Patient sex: M
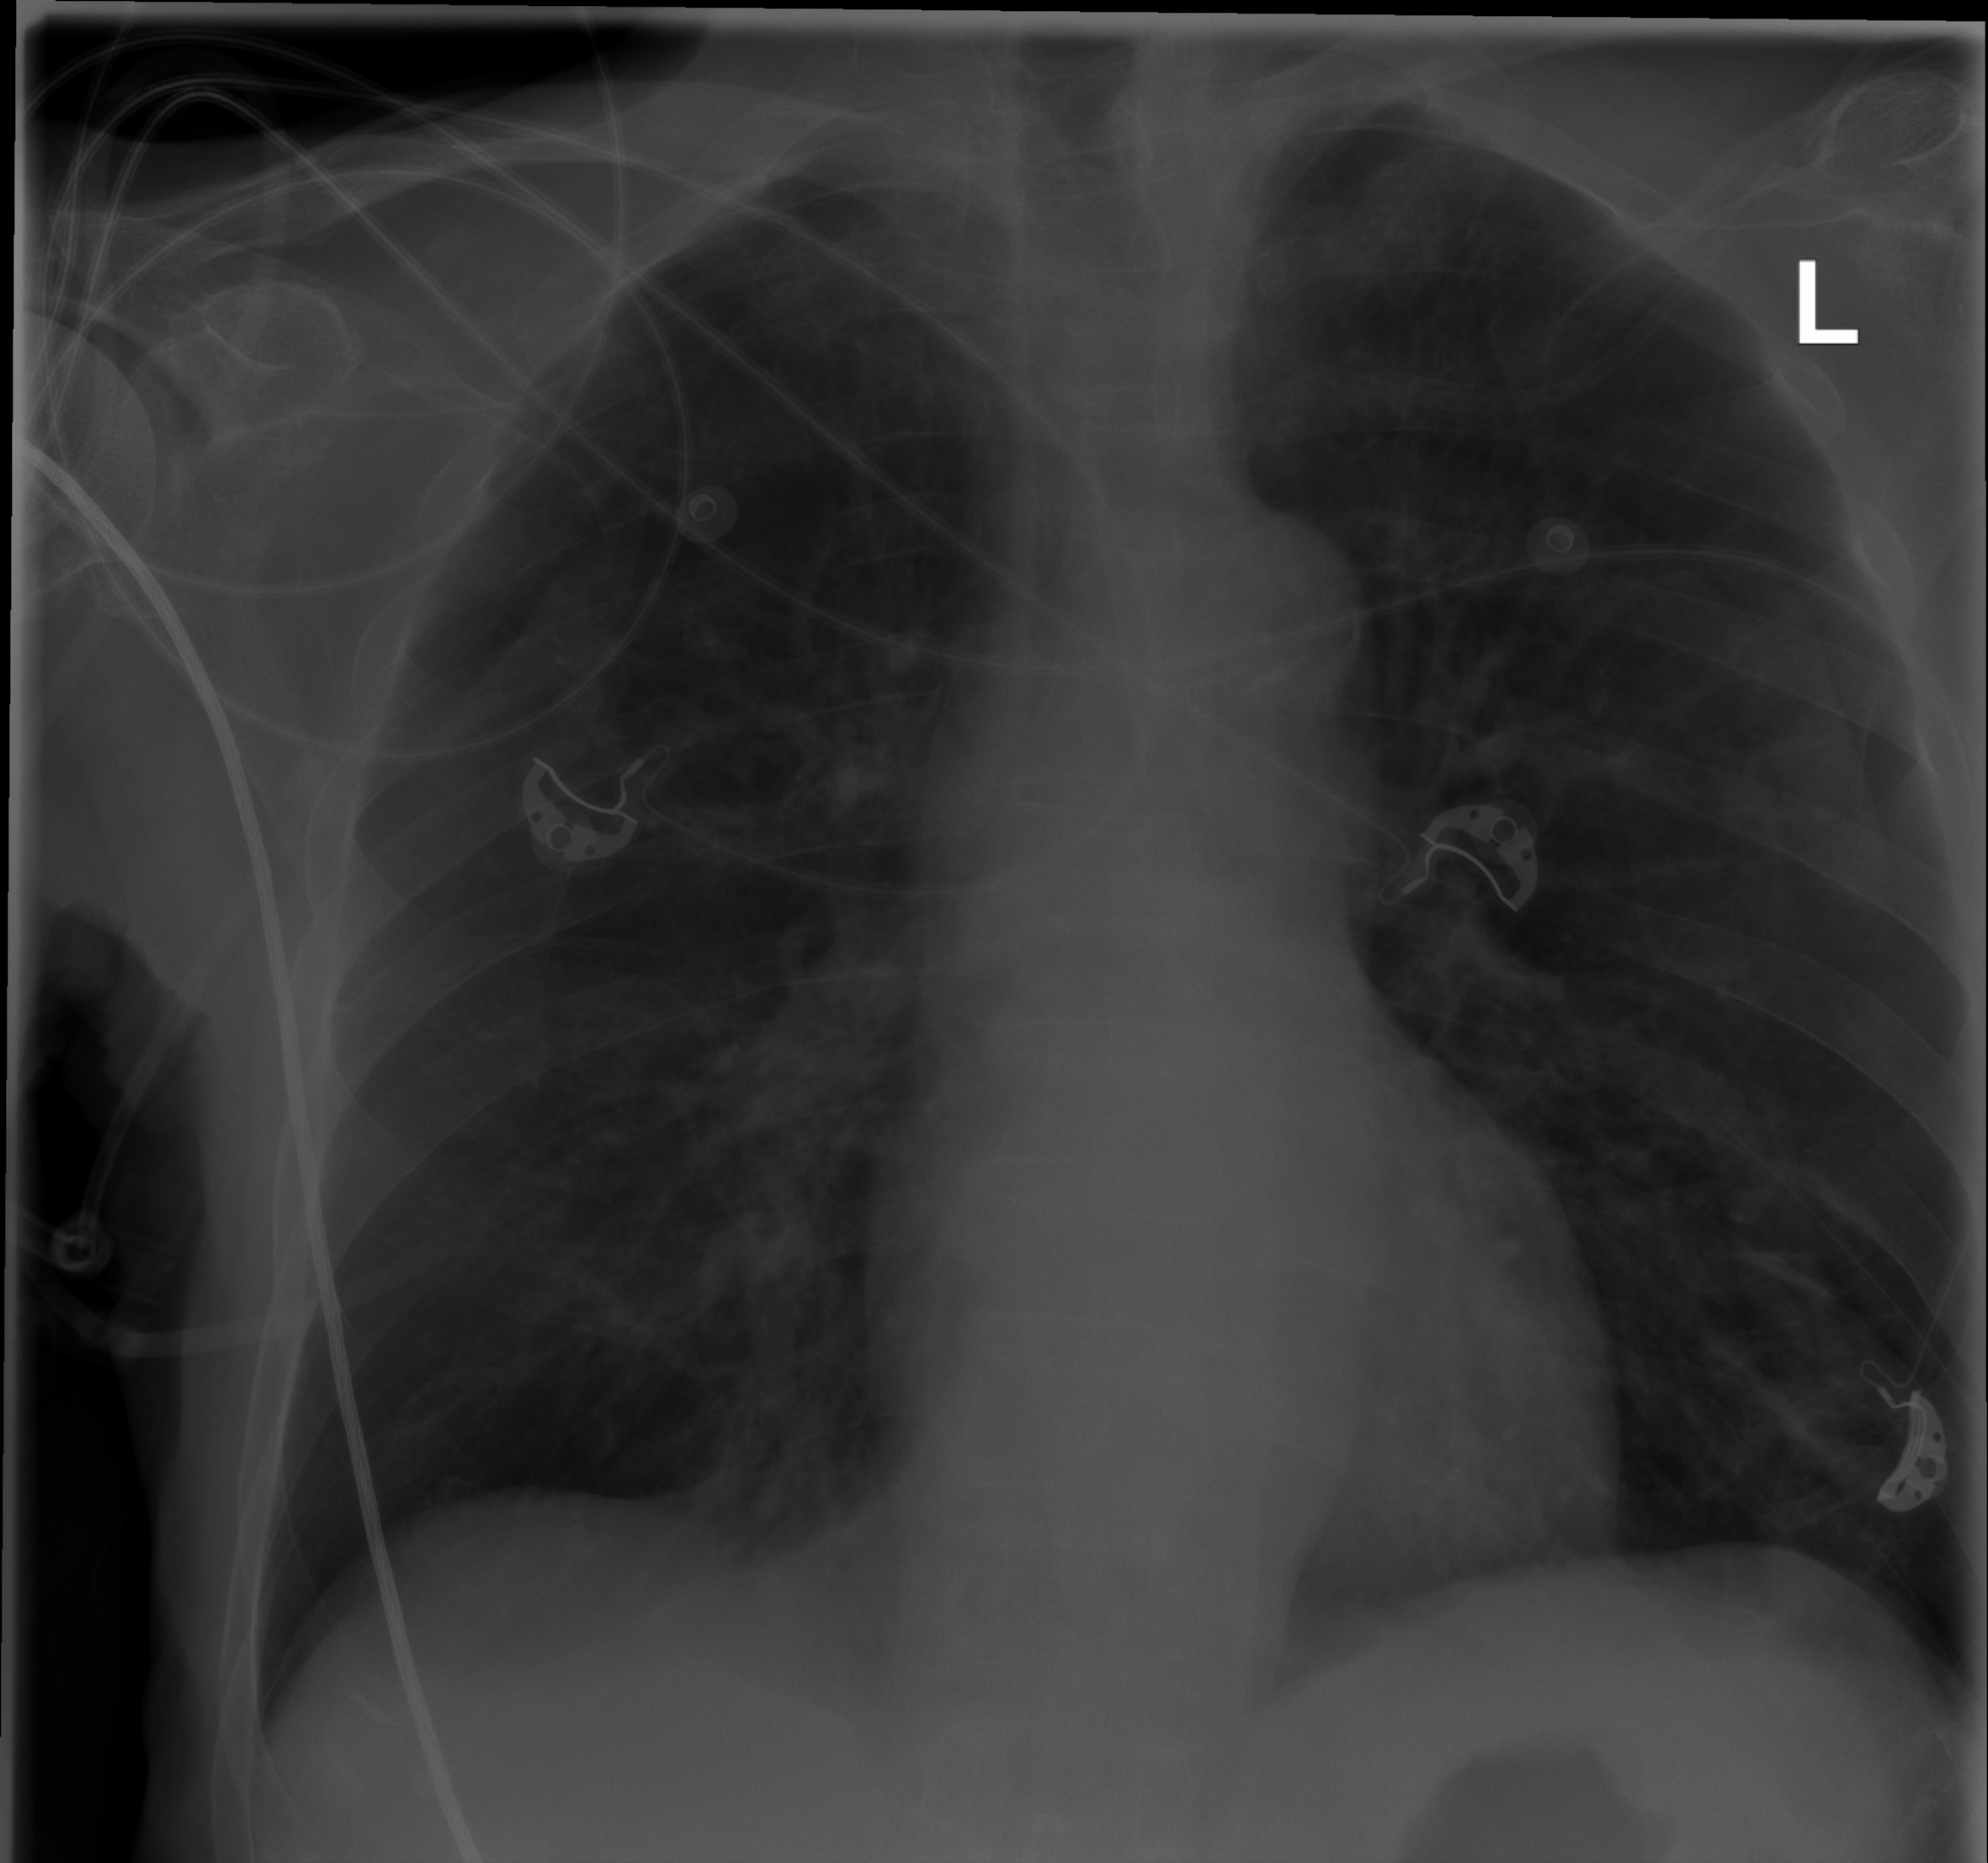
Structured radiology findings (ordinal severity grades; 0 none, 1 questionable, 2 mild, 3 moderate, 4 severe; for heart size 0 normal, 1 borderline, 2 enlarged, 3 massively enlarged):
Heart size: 0
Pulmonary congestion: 1
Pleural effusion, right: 0
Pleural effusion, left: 0
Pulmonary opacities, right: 2
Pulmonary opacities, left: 1
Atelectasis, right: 1
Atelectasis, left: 1